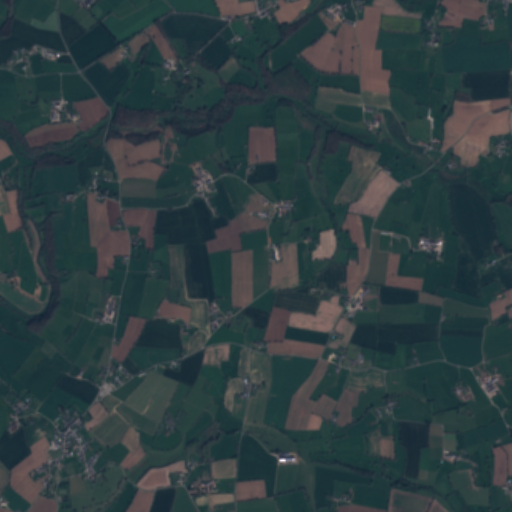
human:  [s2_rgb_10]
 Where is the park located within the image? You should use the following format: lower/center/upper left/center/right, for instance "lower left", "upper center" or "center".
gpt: The park is located in the lower left of the image.
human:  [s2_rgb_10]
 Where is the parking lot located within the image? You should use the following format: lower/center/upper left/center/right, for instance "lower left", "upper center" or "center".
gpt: The parking lot is located in the lower left of the image.
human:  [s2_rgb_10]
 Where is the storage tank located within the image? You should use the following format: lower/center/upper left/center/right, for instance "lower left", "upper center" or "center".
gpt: The storage tank is located in the center of the image.
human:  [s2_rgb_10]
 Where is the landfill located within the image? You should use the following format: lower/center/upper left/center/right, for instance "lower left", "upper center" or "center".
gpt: There is no landfill in the image.